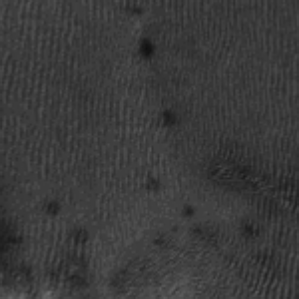
Label: frost